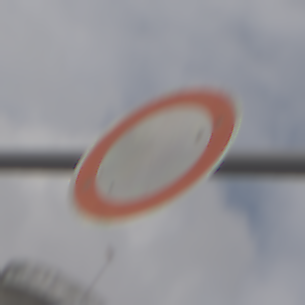
Verkehrszeichen: VerbotFahrzeugeAllerArt
Umgebung: Outdoor, Suburban
Tageszeit: MorningAfternoon
Wetter: Overcast
Licht: Natural
Jahreszeit: NotSpecified
Kontrast: LowContrast